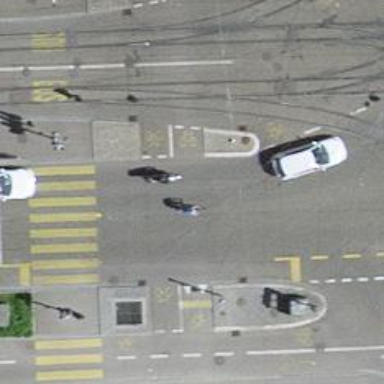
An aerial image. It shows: Road crossing with traffic signals.